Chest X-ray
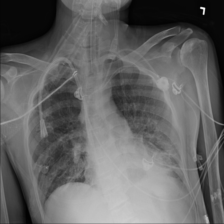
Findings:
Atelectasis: positive
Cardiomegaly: negative
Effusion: negative
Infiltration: positive
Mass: negative
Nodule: negative
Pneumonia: negative
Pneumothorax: negative
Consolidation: negative
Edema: negative
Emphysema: negative
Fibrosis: negative
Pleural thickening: negative
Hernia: negative